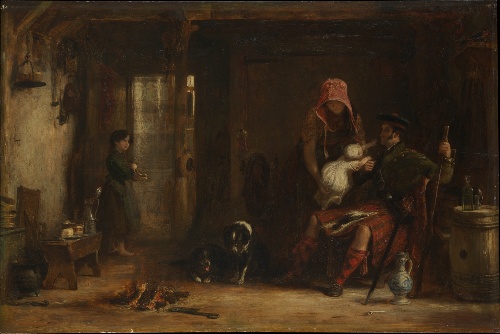
Title: The Highland Family
Artist: Sir David Wilkie
Artist bio: British, Cults, Scotland 1785–1841 off Gibraltar
Date: 1824
Object type: Painting
Classification: Paintings
Medium: Oil on wood
Dimensions: 24 x 36 in. (61 x 91.4 cm)
Department: European Paintings
Credit line: Bequest of Maria DeWitt Jesup, from the collection of her husband, Morris K. Jesup, 1914
Accession year: 1915
Repository: Metropolitan Museum of Art, New York, NY
Tags: Interiors|Infants|Men|Women|Dogs|Family